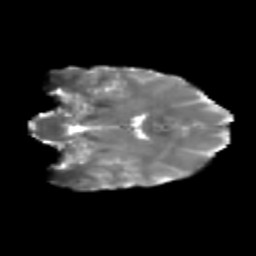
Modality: T2w
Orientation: coronal
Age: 28
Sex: female
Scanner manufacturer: siemens
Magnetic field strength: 3 T
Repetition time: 1.8 s
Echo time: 0.07 s